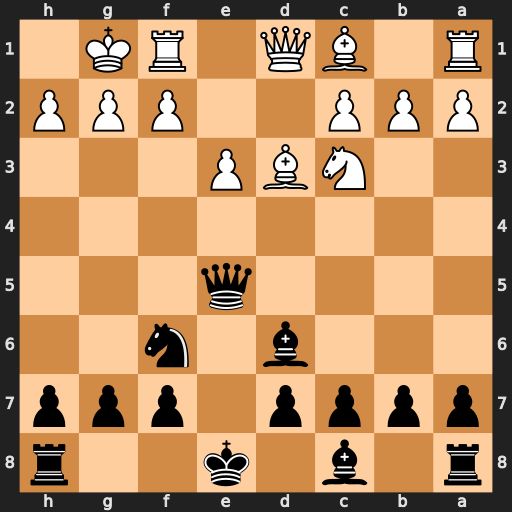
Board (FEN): r1b1k2r/pppp1ppp/3b1n2/4q3/8/2NBP3/PPP2PPP/R1BQ1RK1
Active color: b
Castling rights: kq
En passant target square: -
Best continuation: Qxh2#